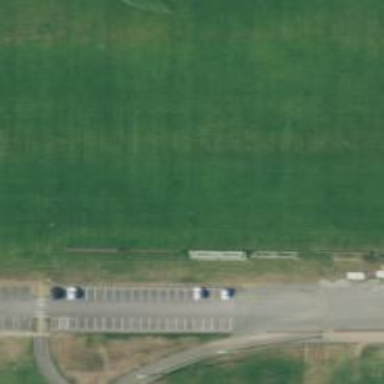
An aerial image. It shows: Soccer pitch for outdoor sports and leisure activities.